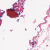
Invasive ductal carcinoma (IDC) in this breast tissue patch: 0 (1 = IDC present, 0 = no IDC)